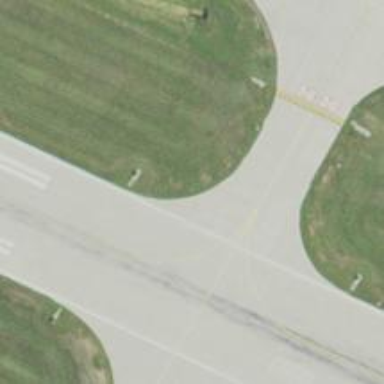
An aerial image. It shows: Image of taxiway at airport.